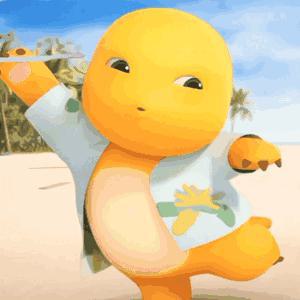
Label: nailong